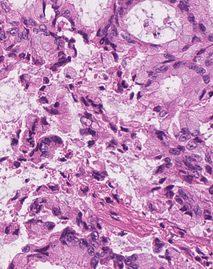
Tumor epithelial tissue: yes
Tumor-associated stroma tissue: yes
Normal tissue: no